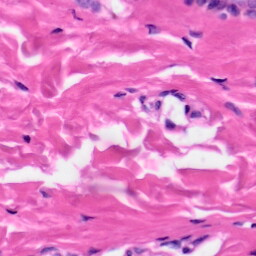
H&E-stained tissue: Skin